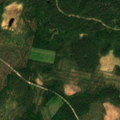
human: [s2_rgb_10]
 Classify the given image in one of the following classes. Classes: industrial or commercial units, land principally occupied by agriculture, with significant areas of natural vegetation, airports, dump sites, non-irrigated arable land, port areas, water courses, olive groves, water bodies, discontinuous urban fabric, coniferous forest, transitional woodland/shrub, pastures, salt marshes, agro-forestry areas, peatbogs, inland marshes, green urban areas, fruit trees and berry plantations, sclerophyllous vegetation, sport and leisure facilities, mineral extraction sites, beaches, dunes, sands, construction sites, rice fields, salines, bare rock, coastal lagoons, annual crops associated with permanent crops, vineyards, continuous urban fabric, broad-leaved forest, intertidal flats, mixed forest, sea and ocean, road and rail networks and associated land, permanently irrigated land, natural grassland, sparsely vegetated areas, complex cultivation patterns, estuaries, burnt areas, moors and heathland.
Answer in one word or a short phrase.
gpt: coniferous forest, transitional woodland/shrub